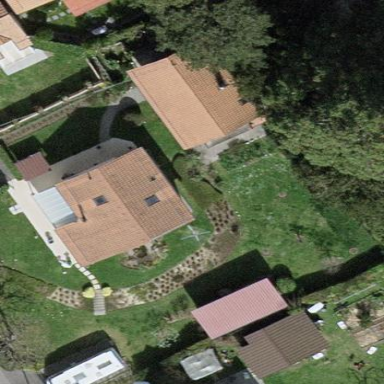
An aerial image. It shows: Garden enclosed by fence.